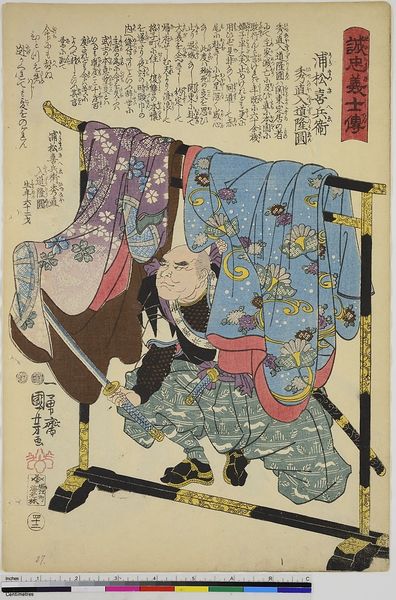
Titel: Uramatsu Kibe Hidenao Nyudo Ryuen, Blatt 42 aus der Serie: Geschichte der loyalen Gefolgsmänner
Künstler: Utagawa Kuniyoshi
Standort: Hamburg
Institution: Museum für Kunst und Gewerbe Hamburg
Schlagwörter: blau, mann, schwarz, rot, muster, bart, gesicht, kleidung, portrait, gold, stoff, person, holzschnitt, japan, schrift, floral, scheide, schriftzeichen, druckgraphik, druckgrafik, schwert, säbel, soldat, asiatisch, krieger, kleiderständer, ereignis, stange, zeit, gewebe, farbholzschnitt, situation, kimono, ereignisbild, samurai, edo, historische, reproduktionen, blumenornamente, druckerzeugnisse, porträt, persönlichkeit, tierornamente, soldatenleben, ukiyo